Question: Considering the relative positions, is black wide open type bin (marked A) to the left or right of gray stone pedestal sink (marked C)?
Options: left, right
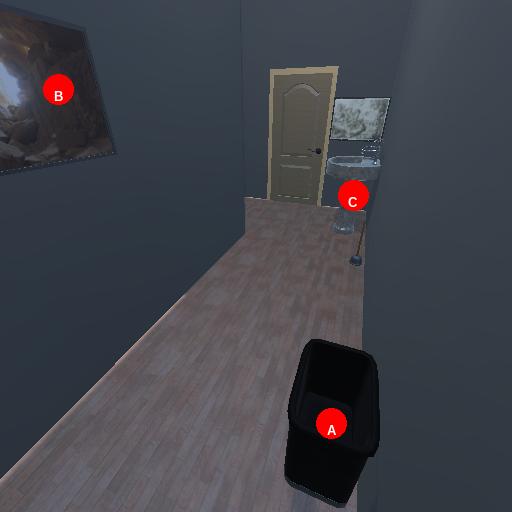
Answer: left